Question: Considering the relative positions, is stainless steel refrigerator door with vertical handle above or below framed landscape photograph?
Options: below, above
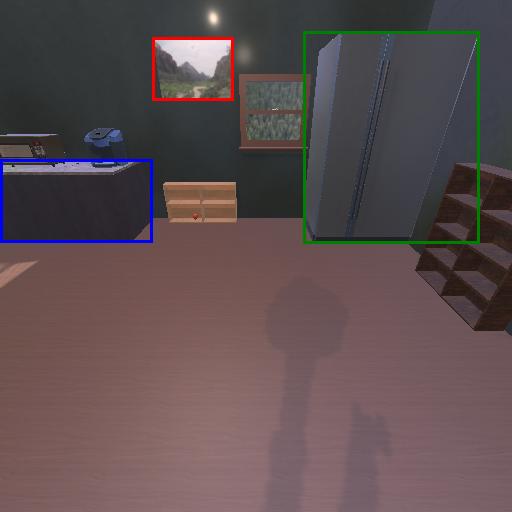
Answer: below